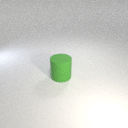
large green rubber cylinder